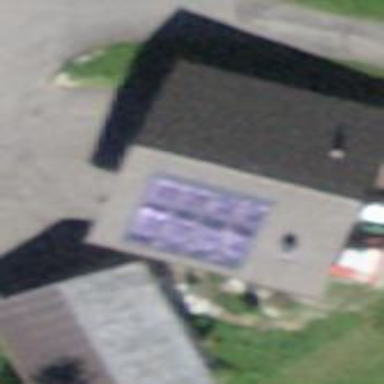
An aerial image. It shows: Garage.